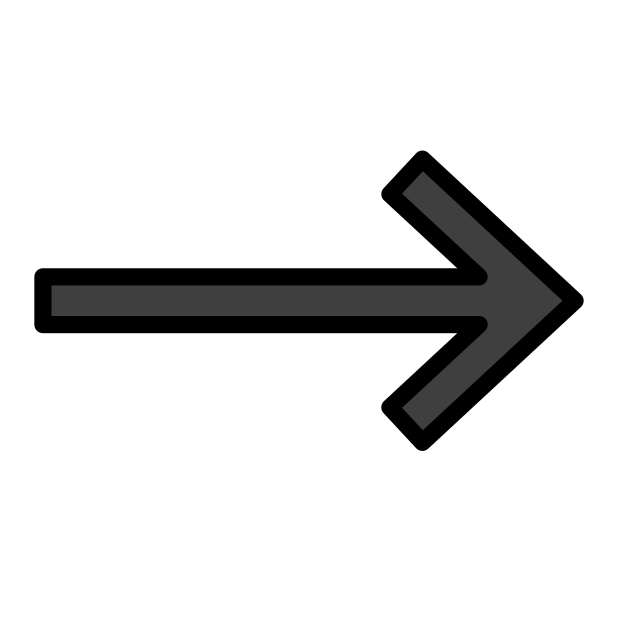
right arrow